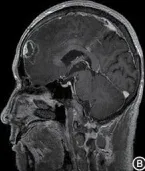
Enhanced MRI shows irregular masses lumped together mixed with high- and low-signal foci on the left frontal lobe. The border is less clear and is surrounded by a large low-signal shadow. The adjacent brain parenchyma is compressed, the lateral ventricle is compressed and deformed, and the central structure is slightly right-biased (A,B).
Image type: radiology (mri)